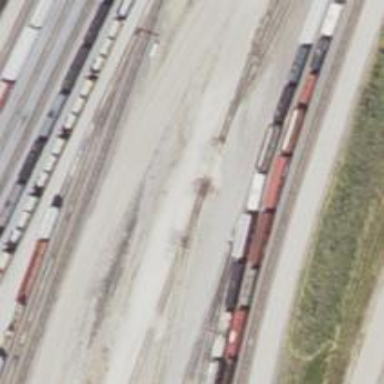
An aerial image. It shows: Railway yard used for servicing trains.